Question:
How can I customize input type of editext shown in the given figure.Basically my requirement is that edittext should show only the last 3 or 4 digits only initial 12 digit should be in password mode.
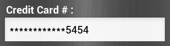
Answer: You need to add a 'TextWatcher' onto the 'EditText':
'''
int characterCount = 0;
int asteriskCount = 0;
CharSequence input = null;
input.addTextChangedListener(new TextWatcher() {
@Override
public void onTextChanged(CharSequence s, int start, int before, int count) {
characterCount = count;
//update input sequence based on changes.
}
@Override
public void beforeTextChanged(CharSequence s, int start, int count, int after) {
//update input sequence based on changes.
}
@Override
public void afterTextChanged(Editable s) {
if (asteriskCount != characterCount) {
//make the visible sequence here.
CharSequence seq = "";
for (int i = 0; i < (characterCount <= 12 ? characterCount : 12); i++) {
seq = seq + "*";
}
if (characterCount > 12) {
for (int i = 12; i < characterCount; i++) {
seq = seq + characterCount.charAt(i);
}
}
asteriskCount = characterCount;
input.setText(seq);
}
}
});
'''